RGB frame:
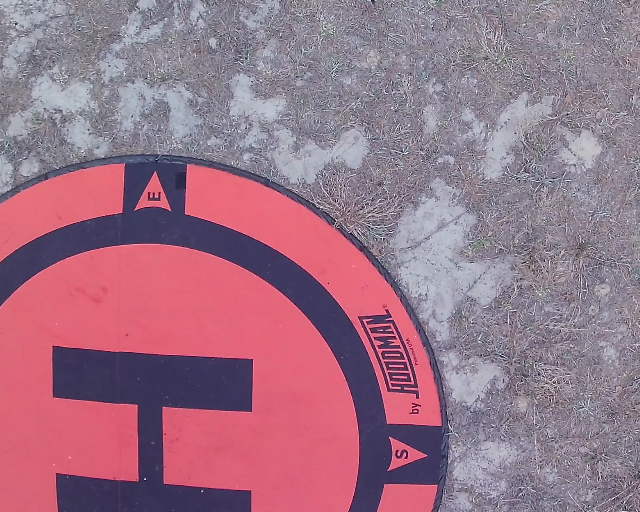
Thermal frame:
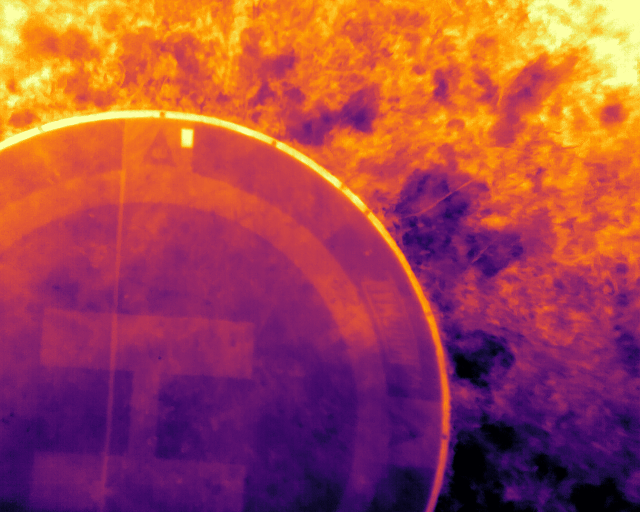
Captured: 2026-02-26 03:12:18
Pixels at or above 80 °C: 0 (fraction of frame: 0)